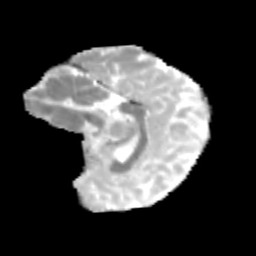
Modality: MD
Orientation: sagittal
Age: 10
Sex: female
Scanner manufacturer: siemens
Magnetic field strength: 3 T
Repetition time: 3.8 s
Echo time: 0.07 s